Platform: macOS
Application: Arc Browser
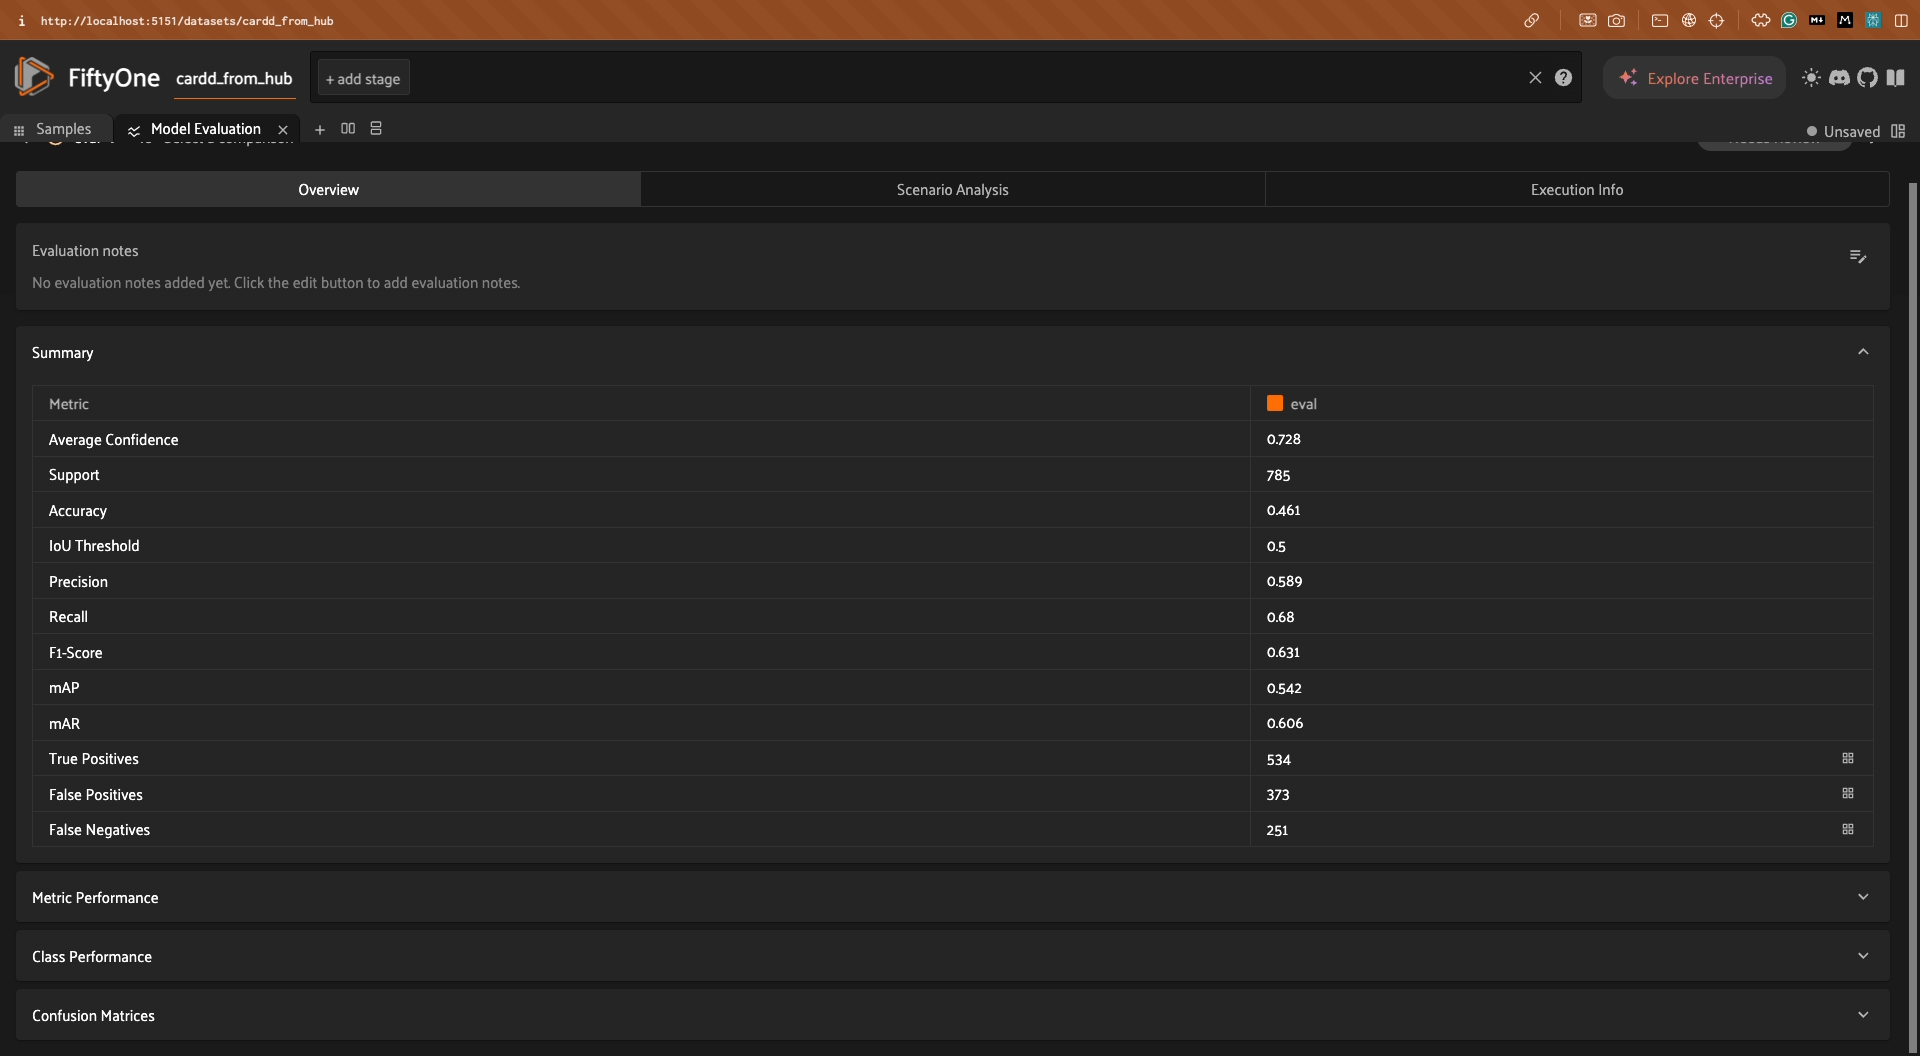
task_description: Load False Negative labels in the Samples panel
action_type: click
element_info: Icon
steps_since_start: 1